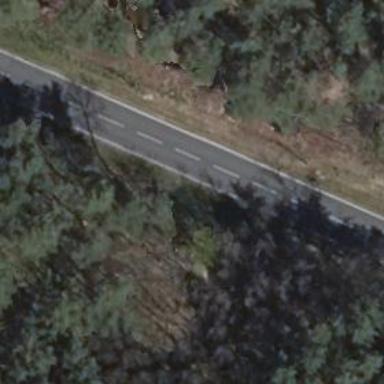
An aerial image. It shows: Secondary road with asphalt surface.